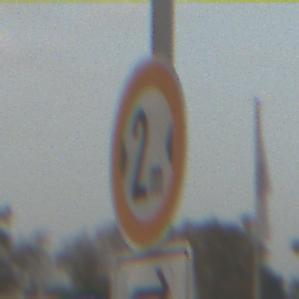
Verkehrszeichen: TatsaechlicheBreite2
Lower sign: RichtungsangabeDurchPfeile5
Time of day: MorningAfternoon
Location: Outdoor (Suburban)
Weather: Overcast
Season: NotSpecified
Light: Natural